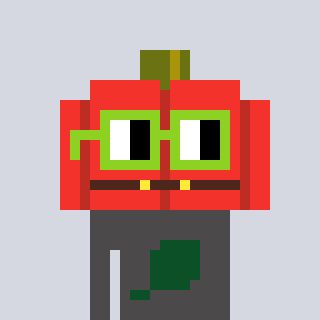
a pixel art character with square light green glasses, a pumpkin-shaped head and a grayscale-colored body on a cool background